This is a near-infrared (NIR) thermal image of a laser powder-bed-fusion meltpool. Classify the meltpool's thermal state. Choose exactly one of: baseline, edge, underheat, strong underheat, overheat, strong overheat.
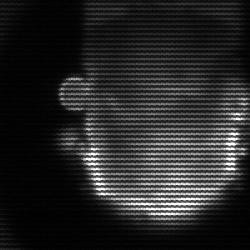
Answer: baseline